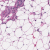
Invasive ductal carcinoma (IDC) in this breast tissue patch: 0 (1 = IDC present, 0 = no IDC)